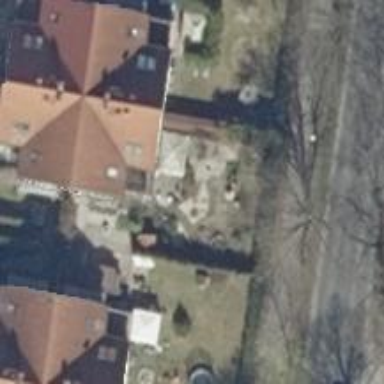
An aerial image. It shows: Gabled roof on residential building.